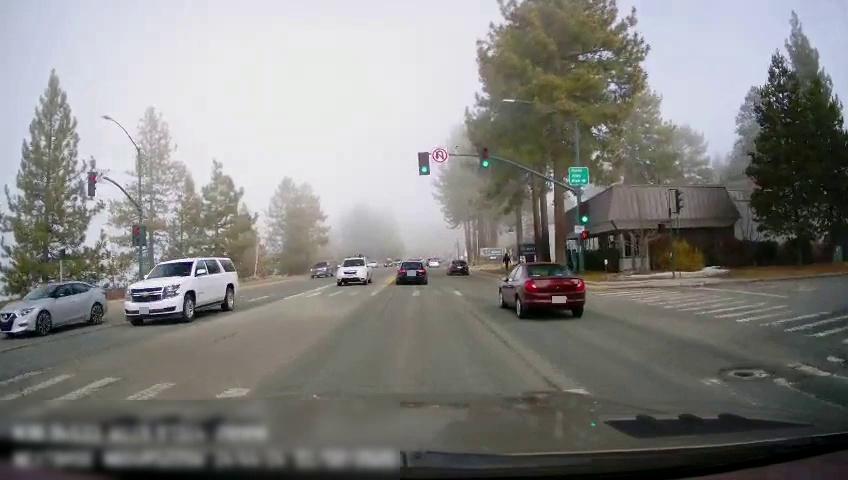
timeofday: Day
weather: Sunny
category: Drivable Space
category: Pedestrians
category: Vehicles | Car
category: Vehicles | SUV
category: Vehicles | Car
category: Vehicles | SUV
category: Vehicles | Truck
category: Vehicles | Car
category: Vehicles | Car
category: Vehicles | Car
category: Lanes | Current Lane
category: Traffic | Signs
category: Traffic | Signs
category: Traffic | Signs
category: Traffic | Lights
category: Traffic | Lights
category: Traffic | Lights
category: Traffic | Lights
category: Traffic | Lights
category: Traffic | Lights
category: Traffic | Lights